Question: In my app, i need to authenticate the user based on a certficate.
This is how i do it
1. First of all, i export the certificate into the sandbox.
2. Then i extract the SecIdentityRef from the certificate, add it to the keychain and later delete the certificate from the sandbox.
3. When i actually pass this identity to the NSURL connection's authentication challenge, the app just crashes without giving any meaningful information.
Below are all relevant code snippets
'''
//Exporting the certificate into the app and extracting the identity from it
- (void)importCertificateIntoKeychain:(NSString *)Password
{
NSArray *paths = NSSearchPathForDirectoriesInDomains(NSDocumentDirectory, NSUserDomainMask, YES);
NSString *documentsDirectory = [paths objectAtIndex:0];
NSString *dataPath = [documentsDirectory stringByAppendingPathComponent:@"Certificates"];
NSString *certFolderName = [[[[NSUserDefaults standardUserDefaults] objectForKey:@"CertificatePath"] lastPathComponent]stringByDeletingPathExtension];
NSString *path = [NSString stringWithFormat:@"%@/%@",dataPath,certFolderName];
NSArray*array = [[NSFileManager defaultManager]
contentsOfDirectoryAtPath:
path
error:nil];
NSString *thePath;
NSString *fileName;
for (int i=0;i<array.count;i++) {
if ([[array objectAtIndex:i]hasSuffix:@".pfx"]) {
fileName= [array objectAtIndex:i];
thePath = [NSString stringWithFormat:@"%@/%@",path,fileName];
}
}
SecIdentityRef identityApp = nil;
NSData *PKCS12Data = [[NSData alloc] initWithContentsOfFile:thePath];
CFDataRef inPKCS12Data = (__bridge CFDataRef)PKCS12Data;
NSString *pwd = Password;
CFStringRef password = (CFStringRef)CFBridgingRetain(pwd);
const void *keys[] = { kSecImportExportPassphrase };
const void *values[] = { password };
CFDictionaryRef options = CFDictionaryCreate(NULL, keys, values, 1, NULL, NULL);
CFArrayRef items = CFArrayCreate(NULL, 0, 0, NULL);
OSStatus securityError = SecPKCS12Import(inPKCS12Data, options, &items);
CFRelease(options);
CFRelease(password);
if (securityError == errSecSuccess) {
NSLog(@"Success opening p12 certificate. Items: %ld", CFArrayGetCount(items));
CFDictionaryRef identityDict = CFArrayGetValueAtIndex(items, 0);
identityApp = (SecIdentityRef)CFDictionaryGetValue(identityDict, kSecImportItemIdentity);
SecCertificateRef certificate = NULL;
SecIdentityCopyCertificate (identityApp, &certificate);
OSStatus status = errSecSuccess;
CFTypeRef persistent_ref = NULL;
const void *keys[] = { kSecReturnPersistentRef, kSecValueRef };
const void *values[] = { kCFBooleanTrue, identityApp };
CFDictionaryRef dict = CFDictionaryCreate(NULL, keys, values,
2, NULL, NULL);
status = SecItemAdd(dict, &persistent_ref);
NSLog(@"Status %ld",status);
if (dict)
CFRelease(dict);
[Utils deleteCertificateFromInboxFolder];
} else {
NSLog(@"Error opening Certificate.");
[Utils displayAlertWithTitle:@"Wrong Password" andMessage:@"Error opening certificate"];
}
}
'''
Passing this credential in the authentication challenge
'''
if ([[challenge protectionSpace] authenticationMethod] == NSURLAuthenticationMethodClientCertificate)
{
fprintf(stderr, "identities:
");
fprintf(stderr, "certificates:
");
NSLog(@"NSURLAuthenticationMethodClientCertificate");
SecIdentityRef identity;
identity = (__bridge SecIdentityRef)([self _dumpCredentialsOfSecClass:kSecClassIdentity printSelector:@selector(_printIdentity:attributes:)]);
SecCertificateRef certificate1 = NULL;
OSStatus *stat = SecIdentityCopyCertificate (identity, &certificate1);
//const void *certs[] = {certificate1};
SecCertificateRef certArray[1] = { certificate1 };
CFArrayRef myCerts = CFArrayCreate(NULL, (void *)certArray, 1, NULL);
CFRelease(certificate1);
NSURLCredential *credential = [NSURLCredential credentialWithIdentity:identity
certificates:(__bridge NSArray *)myCerts
persistence:NSURLCredentialPersistencePermanent];
CFRelease(myCerts);
// CFArrayRef certArray = CFArrayCreate(kCFAllocatorDefault, certs, 1, NULL);
//
// NSURLCredential *credential = [NSURLCredential credentialWithIdentity:identity certificates:(__bridge NSArray*)certArray persistence:NSURLCredentialPersistenceNone];
[challenge.sender useCredential:credential forAuthenticationChallenge:challenge];
}
'''
App crashes once i pass this credential to the NSURLChallenge sender.

Any help is greatly appreciated!!!
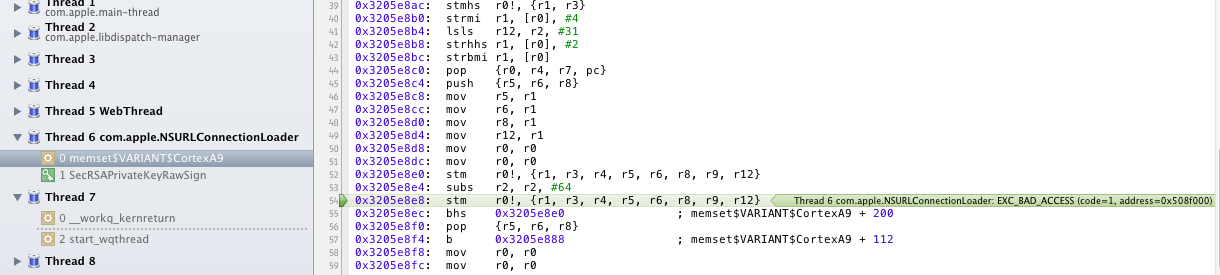
Answer: Ok, i seem to have fixed it.
Changed
'''
identity = (__bridge SecIdentityRef)([self _dumpCredentialsOfSecClass:kSecClassIdentity printSelector:@selector(_printIdentity:attributes:)]);
'''
to
'identity = (SecIdentityRef)CFBridgingRetain([self _dumpCredentialsOfSecClass:kSecClassIdentity printSelector:@selector(_printIdentity:attributes:)]);'
Hope this helps somebody